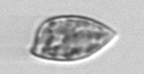
Label: Prorocentrum_dentatum